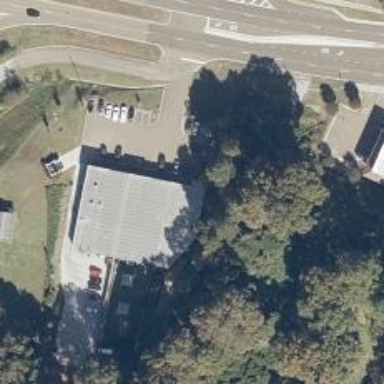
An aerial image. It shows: Veterinary facility.